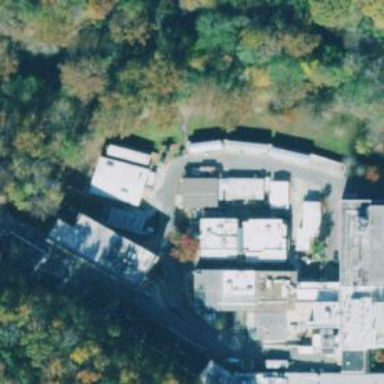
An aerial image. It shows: View of university building.